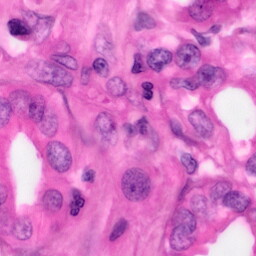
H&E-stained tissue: Pancreatic